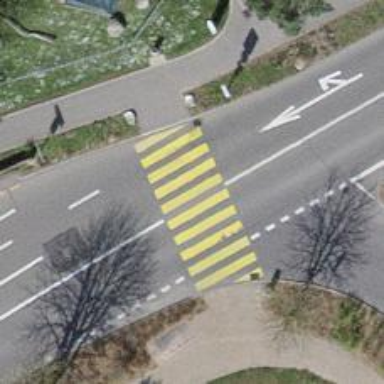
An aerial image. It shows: Marked road crossing.